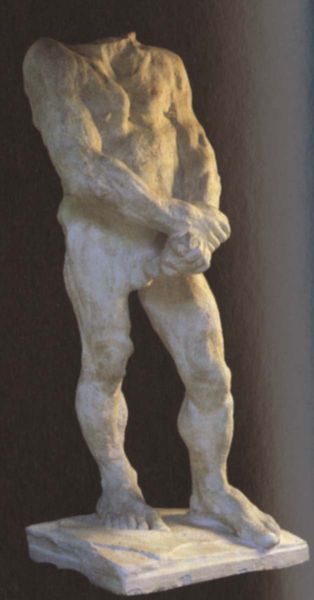
Titel: Aktstudie
Künstler: Auguste Rodin
Schlagwörter: akt, mann, weiß, grob, brust, marmor, arme, sockel, stein, hände, figur, skulptur, statue, beine, füße, muskeln, bildhauerei, knie, foto, torso, faust, fäuste, stand, gips, kopflos, derb, festigkeit